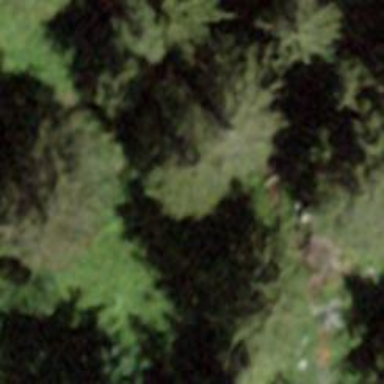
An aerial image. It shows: Serene woodland landscape.